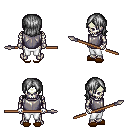
a pixel art fantasy rpg character, male body template, skeleton, steel chest armor, white pants, gray long bangs hairstyle, brown slippers, spear, four views (front, back, left, right), 2x2 character sprite sheet, small pixel art, hard edges, no anti-aliasing